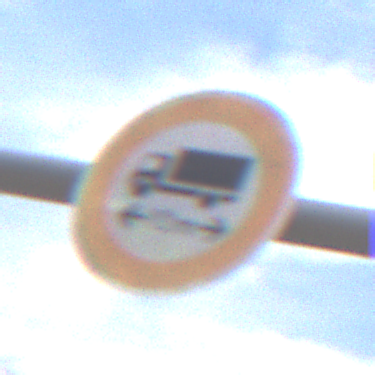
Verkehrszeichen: TatsaechlicheLaenge
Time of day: Midday
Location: Outdoor (RoadRail)
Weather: PartlyCloudy
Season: NotSpecified
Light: Natural